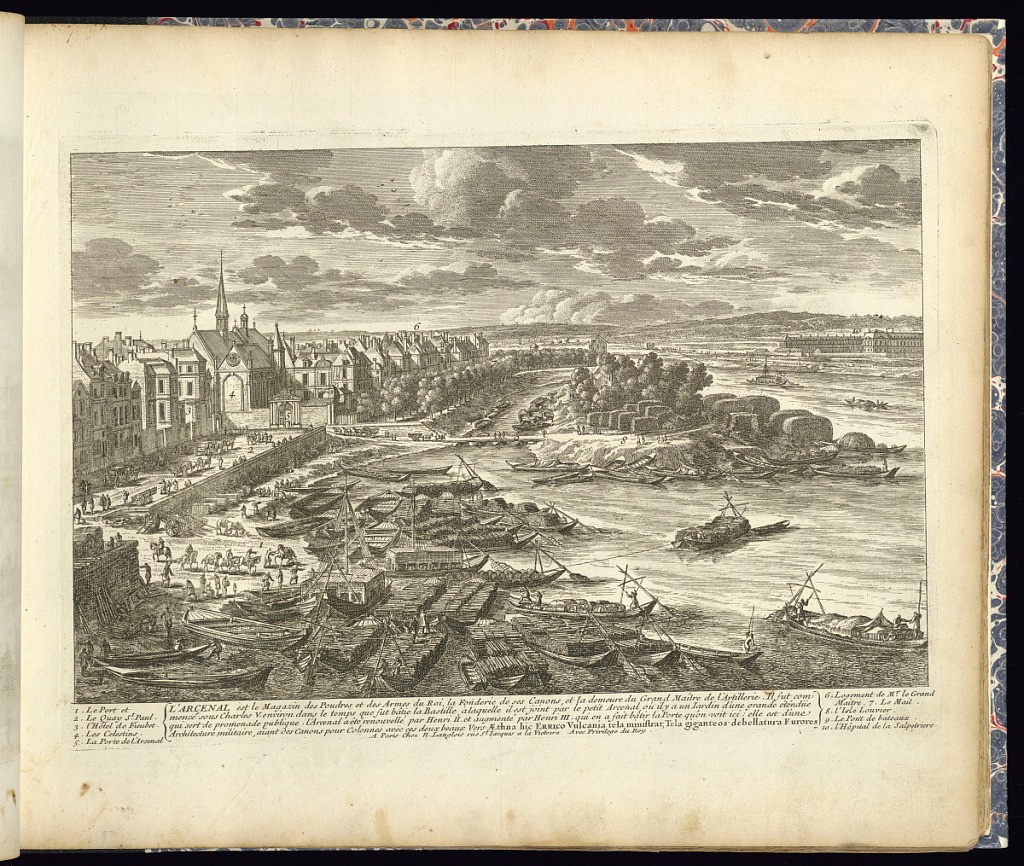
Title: L’ARCENAL
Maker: Adam Perelle, French, 1638 – 1695
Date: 1684–1703
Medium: Etching on laid paper
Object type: Print
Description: View of the Arsenal in Paris for the storage of gun powder and weapons. In the foreground there are barges and boats with a small island in the center and a bridge leading to the city. Buildings and a church to the left along the river. Figures and horses along the river and in the streets. The plate is titled with a description. Details are numbered with a legend below.